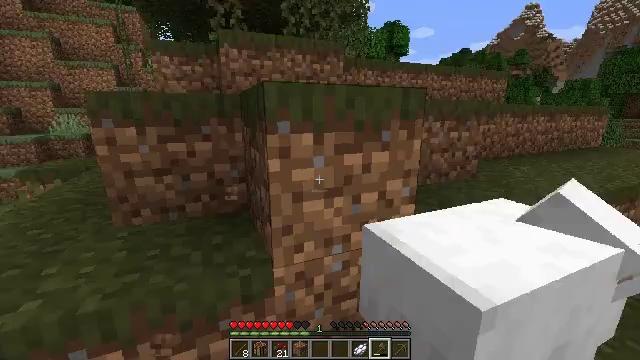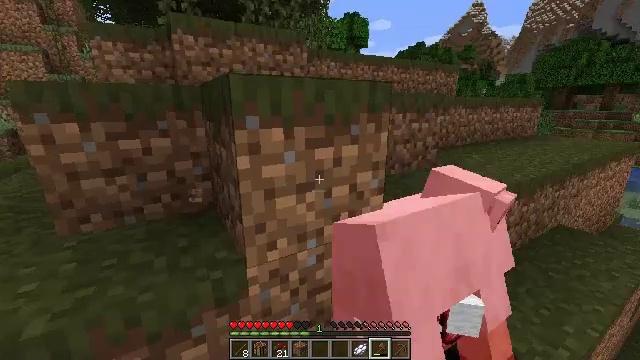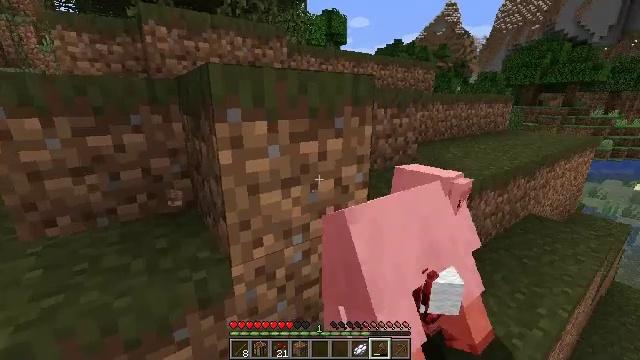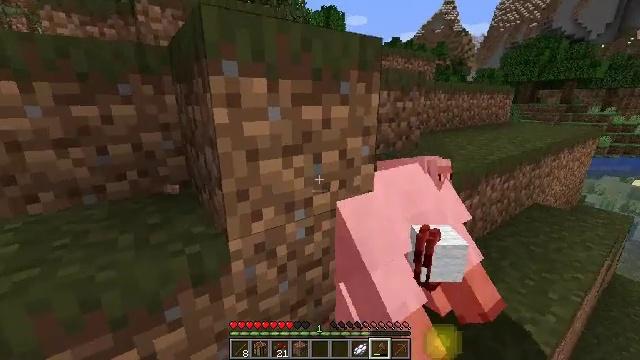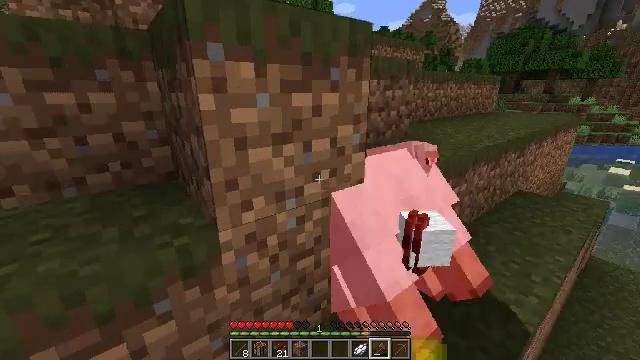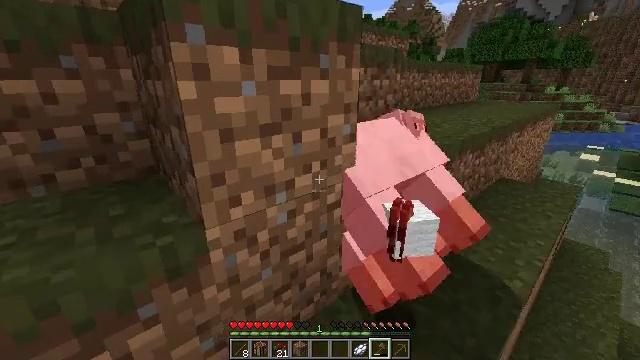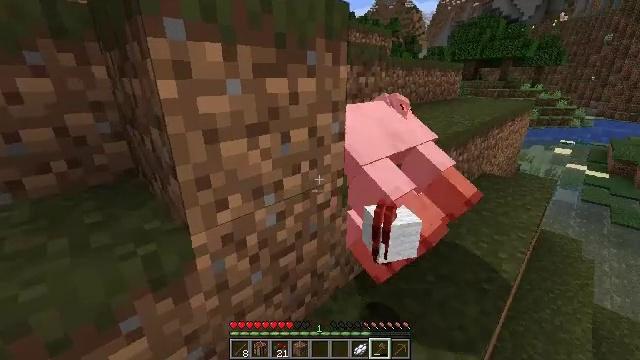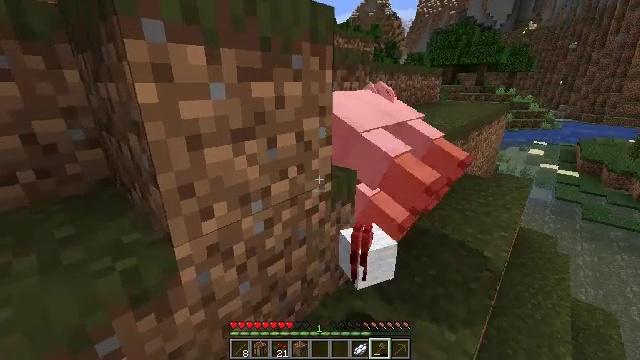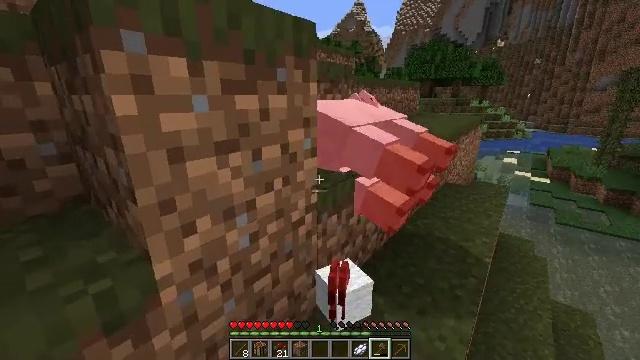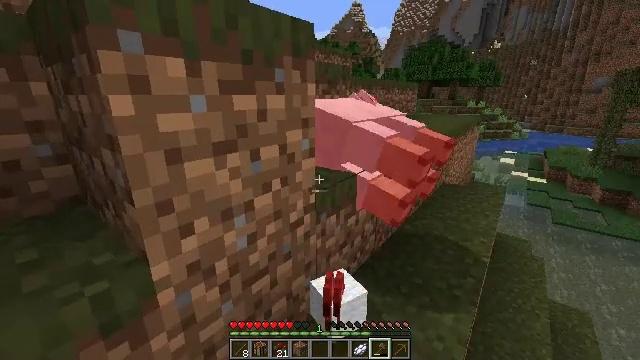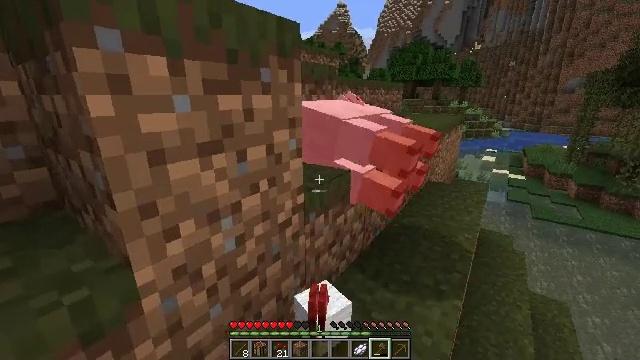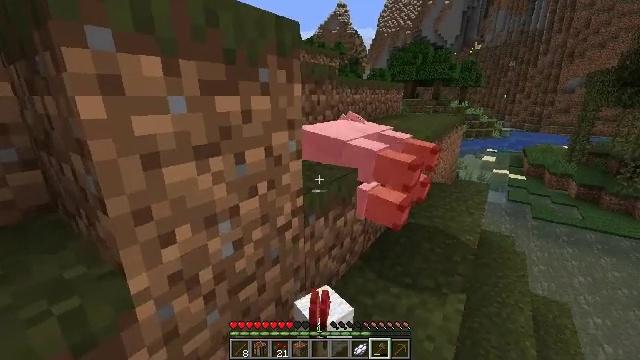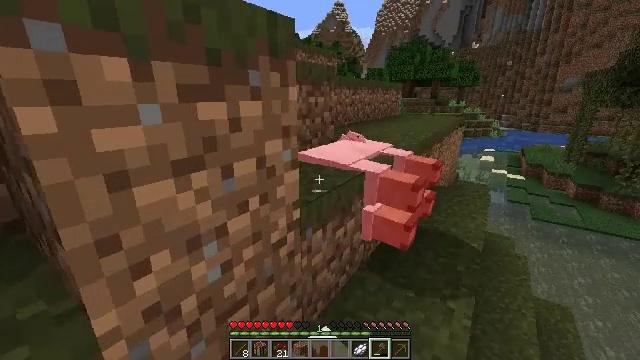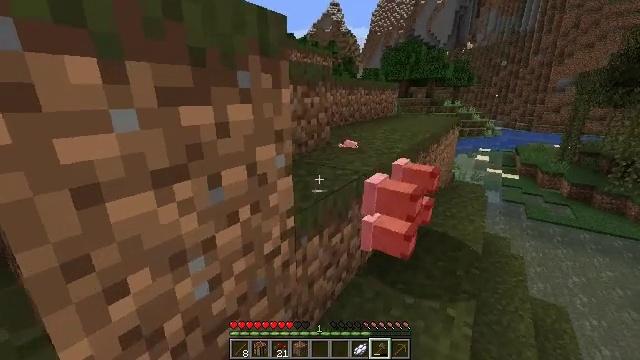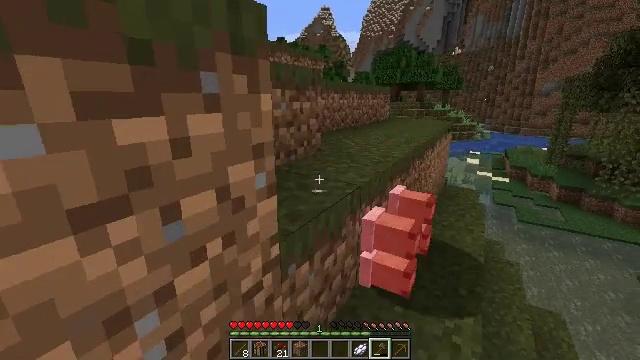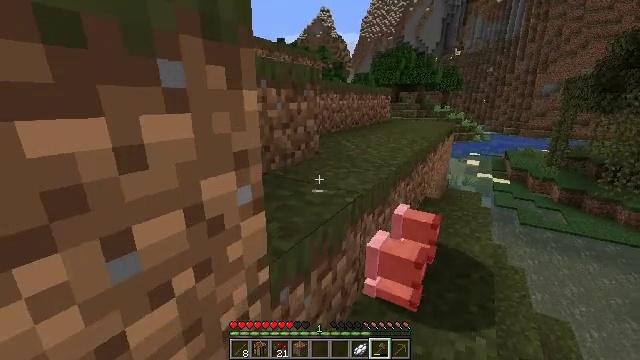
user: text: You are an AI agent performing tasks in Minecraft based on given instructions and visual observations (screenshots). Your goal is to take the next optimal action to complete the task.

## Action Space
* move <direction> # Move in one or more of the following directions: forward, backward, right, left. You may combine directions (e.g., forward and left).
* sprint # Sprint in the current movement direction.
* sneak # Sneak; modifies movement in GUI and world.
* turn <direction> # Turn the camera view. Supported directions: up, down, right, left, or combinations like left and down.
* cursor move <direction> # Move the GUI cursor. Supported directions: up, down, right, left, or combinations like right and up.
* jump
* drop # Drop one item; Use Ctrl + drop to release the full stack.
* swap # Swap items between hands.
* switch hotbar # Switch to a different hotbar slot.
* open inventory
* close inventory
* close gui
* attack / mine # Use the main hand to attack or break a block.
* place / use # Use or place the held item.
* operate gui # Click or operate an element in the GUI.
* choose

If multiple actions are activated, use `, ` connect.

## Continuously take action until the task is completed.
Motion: motion action
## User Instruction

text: Collect the grass block using a shovel.
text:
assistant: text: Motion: move forward and move right, turn right and down
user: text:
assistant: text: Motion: move forward and move right, turn right
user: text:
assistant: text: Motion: move forward
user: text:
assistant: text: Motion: turn right and down
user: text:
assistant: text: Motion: turn right and down
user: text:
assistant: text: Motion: turn right
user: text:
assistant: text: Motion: turn right
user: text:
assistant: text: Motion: turn right and up
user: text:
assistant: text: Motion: no_op
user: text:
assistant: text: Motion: turn right
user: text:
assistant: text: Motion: move forward
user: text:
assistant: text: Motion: move forward
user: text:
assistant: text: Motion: move forward
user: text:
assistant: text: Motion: move forward, turn right
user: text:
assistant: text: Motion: move forward
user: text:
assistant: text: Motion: move forward and move right
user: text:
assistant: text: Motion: move forward and move right, turn left and down
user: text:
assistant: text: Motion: move forward and move right
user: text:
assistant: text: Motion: move forward and move right, turn left
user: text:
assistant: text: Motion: move forward, turn left and up
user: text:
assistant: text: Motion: move forward, turn left and up
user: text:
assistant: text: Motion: move forward, turn left and up, jump
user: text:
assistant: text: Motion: move forward, turn left and up, jump
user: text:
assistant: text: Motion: move forward, turn left and up, jump
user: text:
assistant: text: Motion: move forward, turn left, jump
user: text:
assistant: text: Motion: move forward, turn left and up, jump
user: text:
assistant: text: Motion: move forward, turn left
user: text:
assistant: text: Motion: move forward, turn left and up
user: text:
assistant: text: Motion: move forward, turn left and up
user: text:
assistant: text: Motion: move forward, turn left